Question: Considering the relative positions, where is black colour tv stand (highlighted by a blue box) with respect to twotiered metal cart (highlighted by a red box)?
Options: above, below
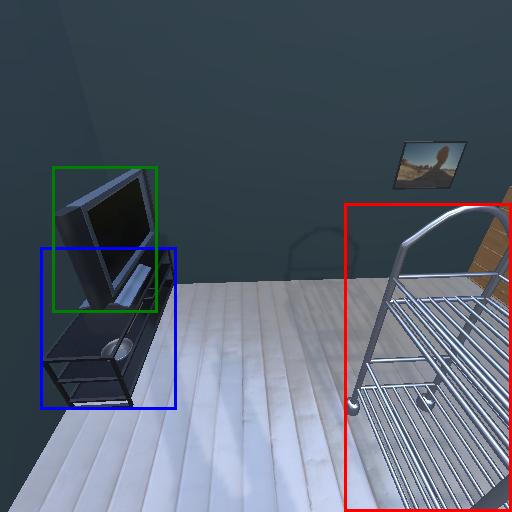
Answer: above